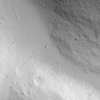
Atmospheric dust classification: not_dusty